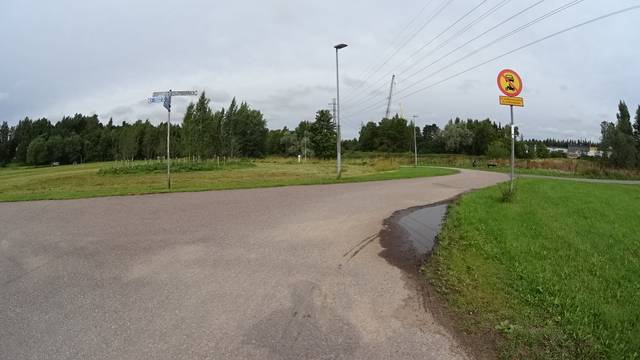
Region: Finland
Coordinates: 60.239, 24.977